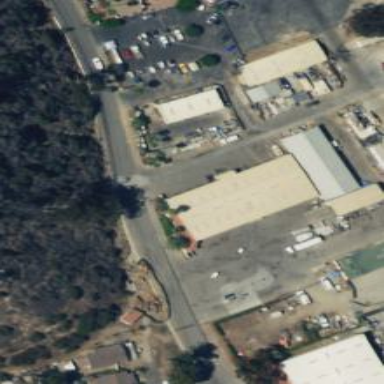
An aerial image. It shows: Industrial building.